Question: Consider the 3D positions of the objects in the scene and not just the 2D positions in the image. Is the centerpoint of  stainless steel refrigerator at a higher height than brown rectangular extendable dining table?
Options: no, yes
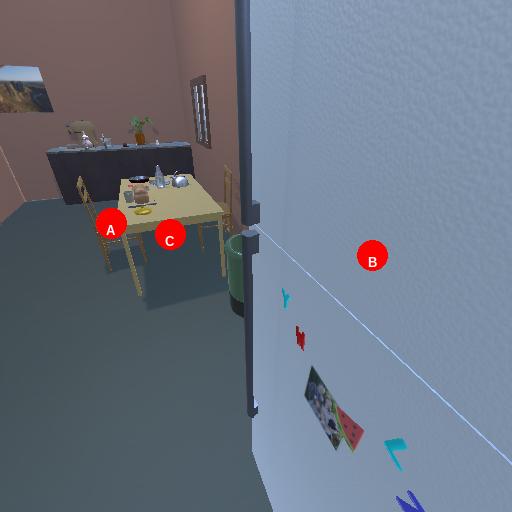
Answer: no